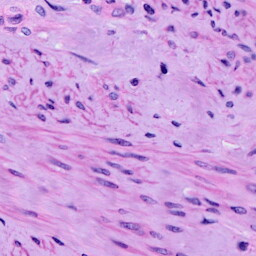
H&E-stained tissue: Cervix